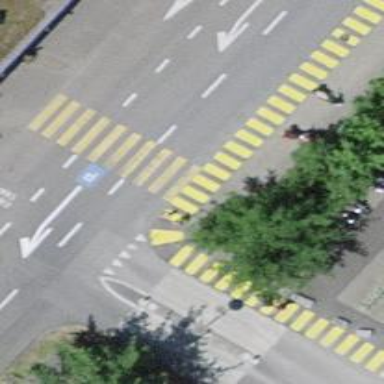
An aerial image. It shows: Uncontrolled zebra crossing with zebra markings.